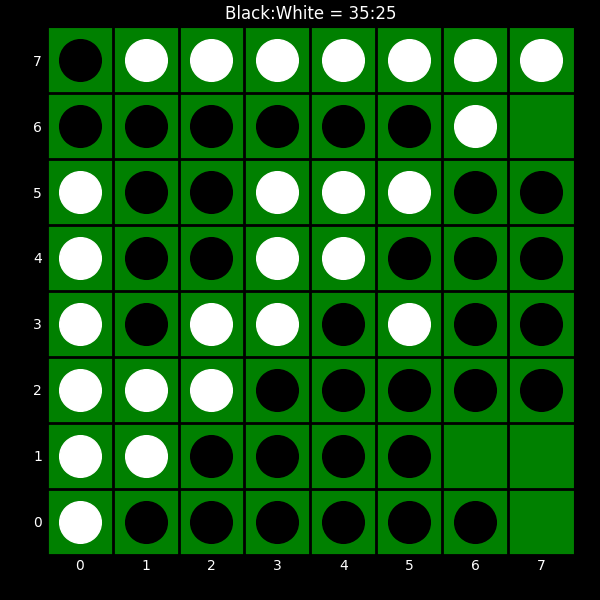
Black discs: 35
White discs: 25